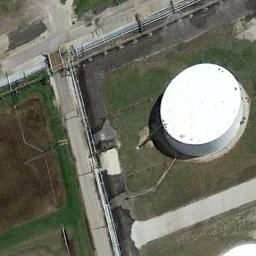
Label: storage tanks